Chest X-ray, AP view. Patient: 8 years old, sex M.
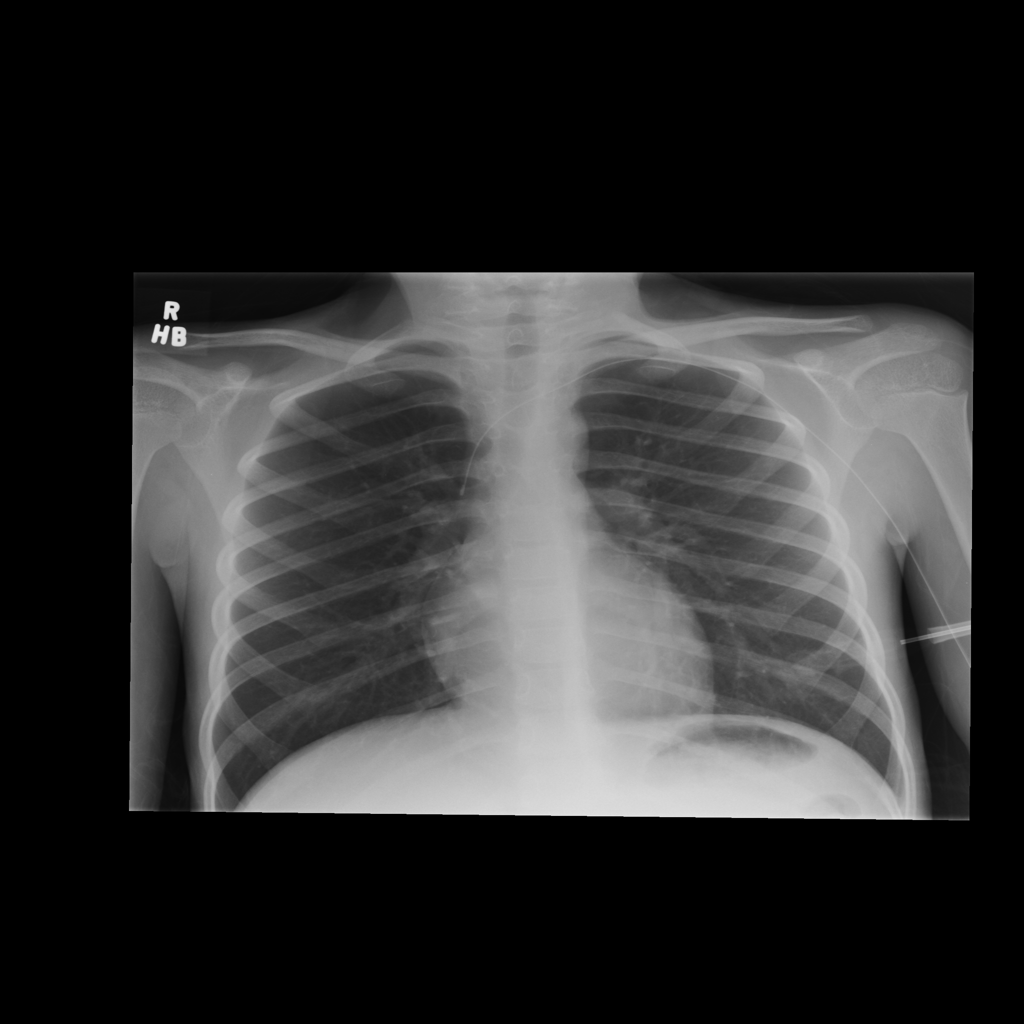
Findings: No Finding